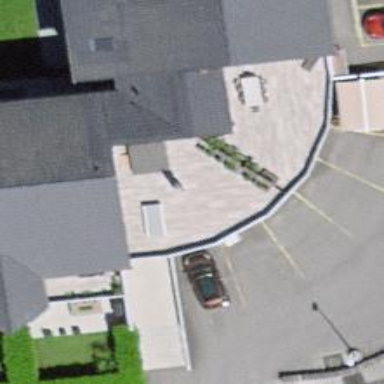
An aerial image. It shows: Cafe.